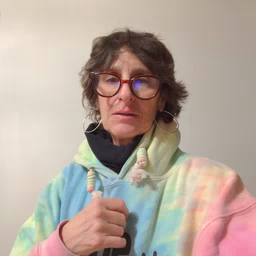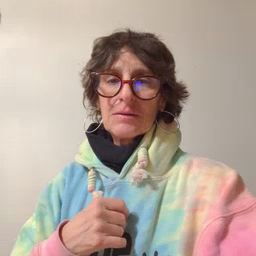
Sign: finish